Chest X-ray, AP view. Patient: 57 years old, sex M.
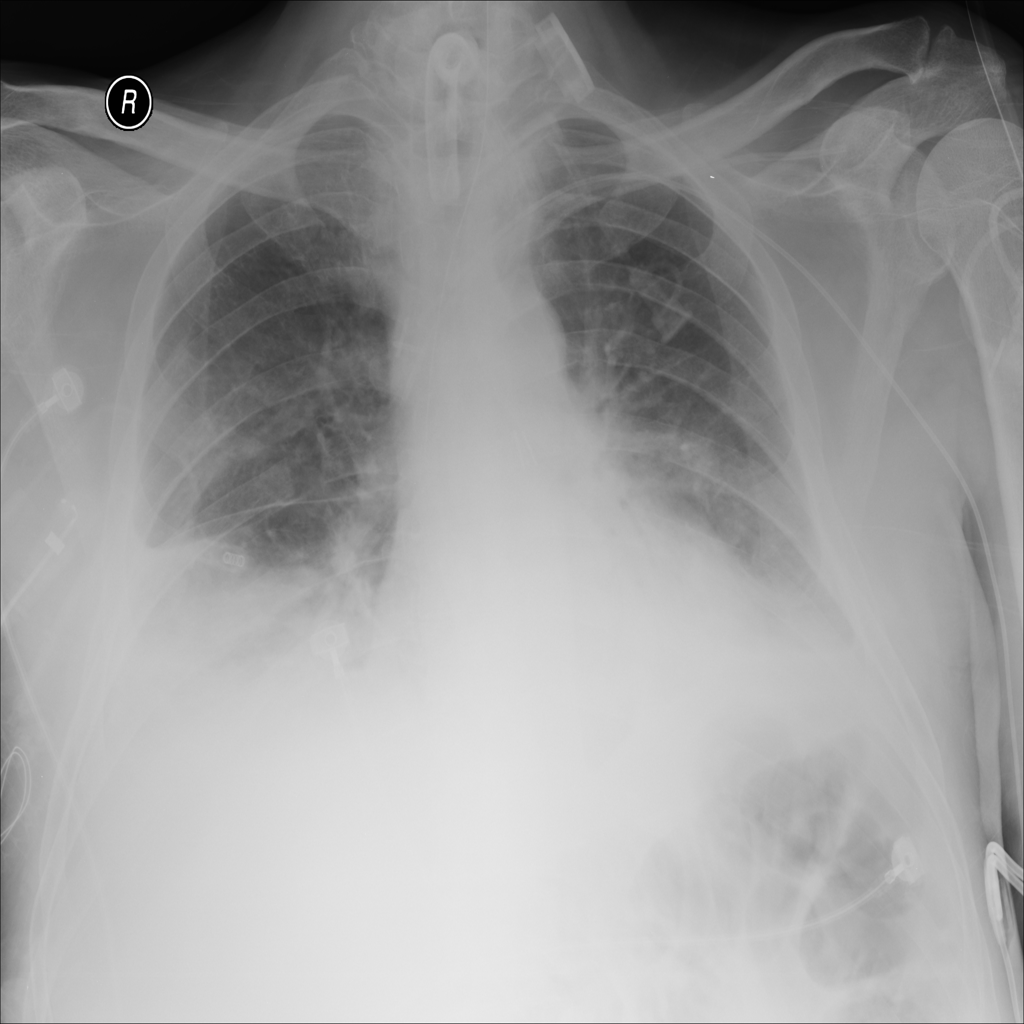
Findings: Atelectasis, Effusion, Infiltration